Question:
'''
Public Class Form1
Private Sub Button1_Click(ByVal sender As System.Object, ByVal e As System.EventArgs) Handles Button1.Click
OpenFileDialog1.ShowDialog()
End Sub
Private Sub OpenFileDialog1_FileOk(ByVal sender As System.Object, ByVal e As System.ComponentModel.CancelEventArgs) Handles OpenFileDialog1.FileOk
Dim reader As New IO.StreamReader(OpenFileDialog1.FileName)
TextBox1.Text = reader.ReadToEnd
End Sub
End Class
'''
the program will be like this when press open the open file diloge well open the file from the computer and the well show in textbox1 . what I want to do is to send xvalue(the number after(x)) is send to textbox(x) and send yvalue(the number after(y)) is send to textbox(y) and each letter value well send value (number) well send like this and this code is for open the file I think the array must used in this case but I dont know how use the arry
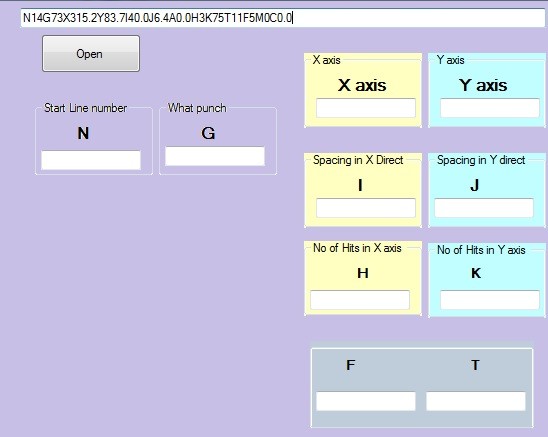
Answer: If I've understood you correctly, I think the following will work:
'''
Dim input As String="N14G73X315.2Y83.7I40.0J6.4A0.0H3K75T11F5M0C0.0"
Dim matches = System.Text.RegularExpressions.Regex.Matches(input, "\w[0-9.]+")
Dim parts = Matches.Cast(Of System.Text.RegularExpressions.Match).Select(Function(p) New With {.Key=p.Value.Substring(0,1), .Value=p.Value.Substring(1)}).ToDictionary(Function(p) p.Key, Function(p) p.Value)
txtX.text = parts("X")
txtY.text = parts("Y")
etc
'''
We use a regular expression to split the string into groups of a single letter followed by a number including an optional decimal point. We then use Linq to turn this into a dictionary of numbers (well string representations of numbers) keyed on their corresponding letter from the input. You can then pull these from the dictionary to set each text field
You could also use capture groups on the regular expression instead of splitting the output in the linq statement